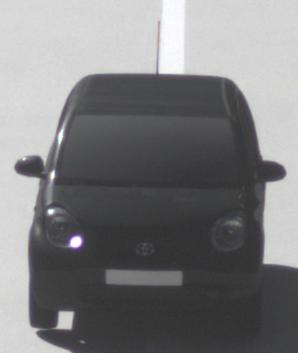
Make: Toyota
Model: Passo
Detailed model: Toyota Passo X Yururi
Model produced from: 2010
Model produced until: 2016
Doors: 5
Color: black
Road condition: dry road
Daytime: morning or afternoon
Contrast: high contrast